Question: I have columns Fname and Lname and Full Name.
I want to create a function that when I input Fname and Lname it appear in column Full Name.

'''
CREATE DEFINER='root'@'localhost' FUNCTION 'inser_customer'(Cname VARCHAR(50), CMname VARCHAR(50),CLname VARCHAR(50), edad VARCHAR(50), sex VARCHAR(50), brgay VARCHAR(50), sity VARCHAR(50), Cno VARCHAR(50), gmail VARCHAR(50)) RETURNS VARCHAR(50) CHARSET latin1
BEGIN
SET @full=(SELECT GROUP_CONCAT(Fname,' ', Lname) FROM customer);
IF EXISTS (SELECT * FROM customer WHERE Fname = Cname AND Lname = CLname)THEN
RETURN "Customer Already Exists";
ELSE INSERT INTO customer ('Fname','Mname','Lname','Birthdate','Gender','Brgy','City','ContactNo','Email','Full Name')VALUES(Cname, CMname, CLname, edad, sex, brgay, sity, Cno, gmail, @full2);
RETURN "OK";
END IF;
END$$
'''
Thanks.
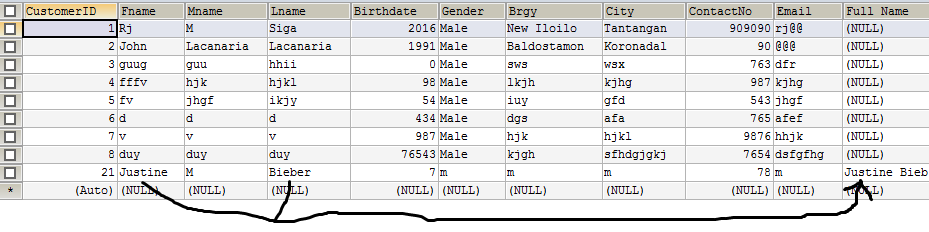
Answer: You need to use a 'Trigger' for that.
<URL>
> A trigger is a named database object that is associated with a table, and that activates when a particular event occurs for the table. Some uses for triggers are to perform checks of values to be inserted into a table or to perform calculations on values involved in an update.
After you insert a new row
'''
delimiter //
CREATE TRIGGER full_name_after_insert AFTER INSERT ON customer
FOR EACH ROW
SET NEW.'Full Name' = CONCAT(NEW.'Fname', " ",NEW.'Lname')
END;//
delimiter ;
'''
I suggest you had a trigger after you update an existing row for better consistency and maintenance
'''
delimiter //
CREATE TRIGGER full_name_after_update AFTER UPDATE ON customer
FOR EACH ROW
SET NEW.'Full Name' = CONCAT(NEW.'Fname', " ",NEW.'Lname')
END;//
delimiter ;
'''